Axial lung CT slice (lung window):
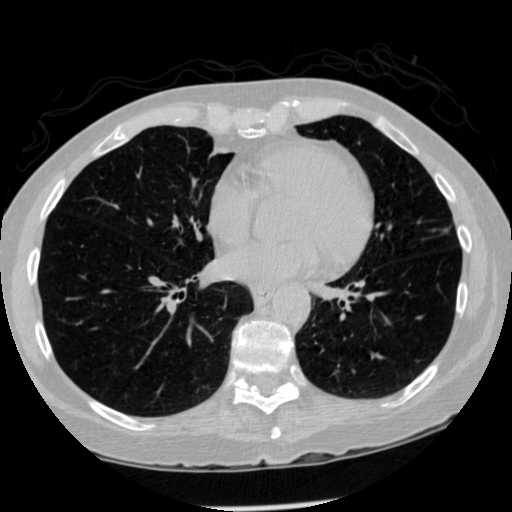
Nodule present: no